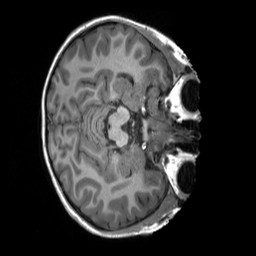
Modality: T1w
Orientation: axial
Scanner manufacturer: siemens
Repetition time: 2.3 s
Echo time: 0.00229 s